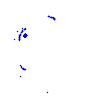
Particle: proton